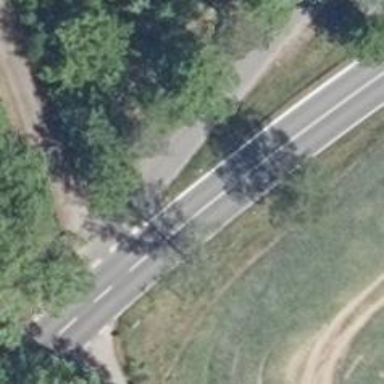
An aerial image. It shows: Unclassified road with asphalt surface.